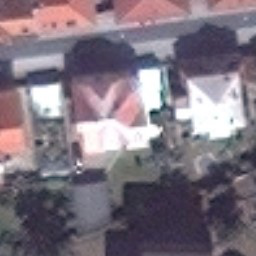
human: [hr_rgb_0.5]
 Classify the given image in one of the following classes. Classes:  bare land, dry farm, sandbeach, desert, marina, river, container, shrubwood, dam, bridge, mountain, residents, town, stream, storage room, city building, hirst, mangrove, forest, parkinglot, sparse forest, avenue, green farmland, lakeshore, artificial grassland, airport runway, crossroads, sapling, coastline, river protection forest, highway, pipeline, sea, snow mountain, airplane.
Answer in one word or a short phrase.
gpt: residents